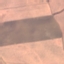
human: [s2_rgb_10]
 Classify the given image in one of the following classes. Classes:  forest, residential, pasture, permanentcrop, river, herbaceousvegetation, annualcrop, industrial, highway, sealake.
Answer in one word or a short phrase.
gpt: AnnualCrop